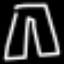
Label: pants